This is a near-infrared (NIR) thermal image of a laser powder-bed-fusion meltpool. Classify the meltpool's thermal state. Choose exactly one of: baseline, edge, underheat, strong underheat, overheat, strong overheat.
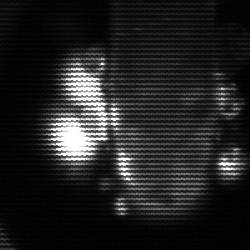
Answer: strong underheat